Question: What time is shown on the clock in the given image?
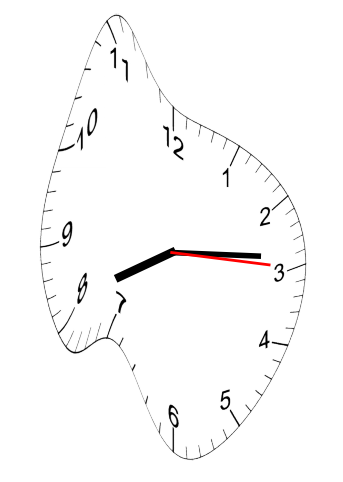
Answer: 08:14:15